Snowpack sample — Buffalo Mountain, Silverthorne, Colorado, USA (1/25/25, 10:11 AM MST)
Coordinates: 39.6222, -106.1139
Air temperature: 22 °F
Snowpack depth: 110 cm
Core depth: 30 cm
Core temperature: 42.8 °F
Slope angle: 12°, slope face: 102°
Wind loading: high
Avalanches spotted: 0
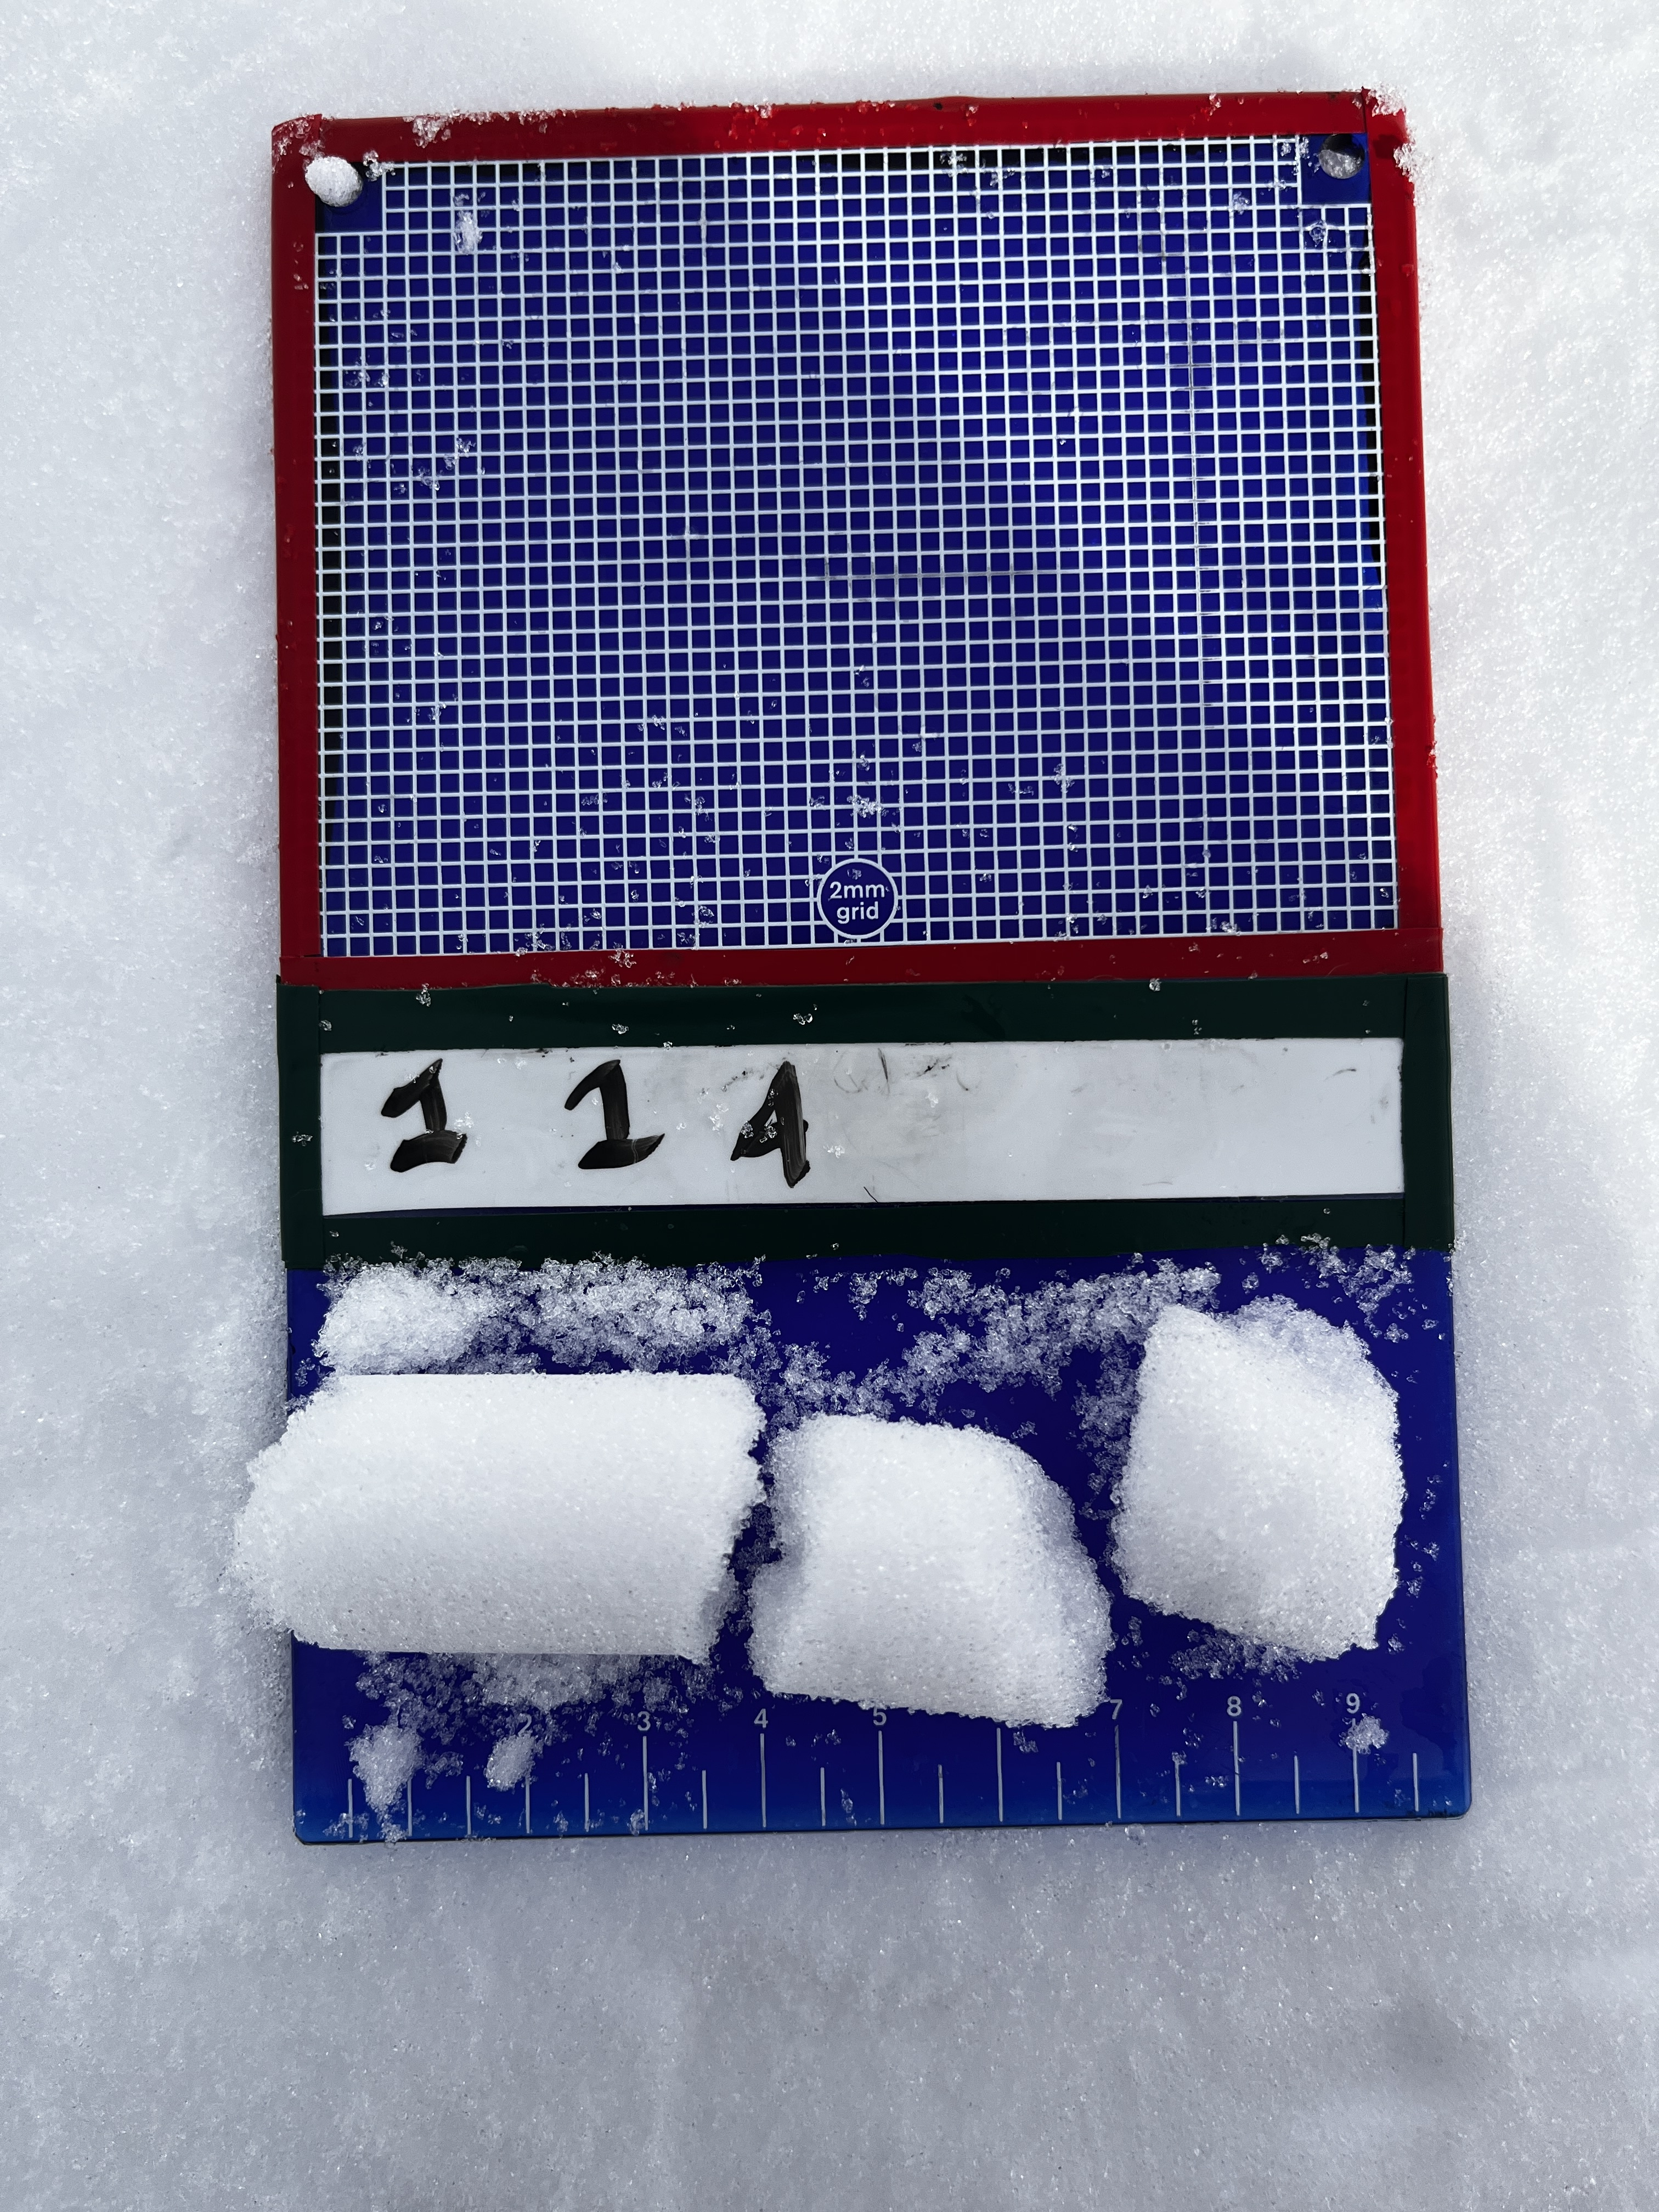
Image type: crystal_card
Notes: No avalanches nearby, collected on the outskirts of a fire break 15 meters from the treeline, on way to Buffalo and Red Mountain